Field crop: tomato
Growth stage: 2
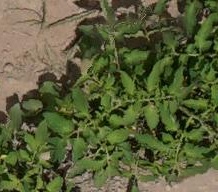
Species: tomato